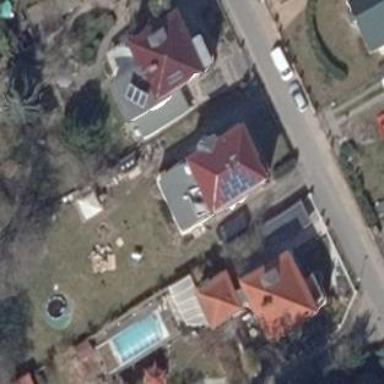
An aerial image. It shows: Detached building with hipped roof.